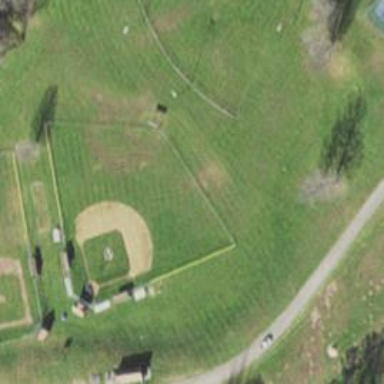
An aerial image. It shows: Baseball pitch for leisure land.